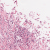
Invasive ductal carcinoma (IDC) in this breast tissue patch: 1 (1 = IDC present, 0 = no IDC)